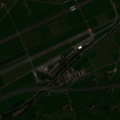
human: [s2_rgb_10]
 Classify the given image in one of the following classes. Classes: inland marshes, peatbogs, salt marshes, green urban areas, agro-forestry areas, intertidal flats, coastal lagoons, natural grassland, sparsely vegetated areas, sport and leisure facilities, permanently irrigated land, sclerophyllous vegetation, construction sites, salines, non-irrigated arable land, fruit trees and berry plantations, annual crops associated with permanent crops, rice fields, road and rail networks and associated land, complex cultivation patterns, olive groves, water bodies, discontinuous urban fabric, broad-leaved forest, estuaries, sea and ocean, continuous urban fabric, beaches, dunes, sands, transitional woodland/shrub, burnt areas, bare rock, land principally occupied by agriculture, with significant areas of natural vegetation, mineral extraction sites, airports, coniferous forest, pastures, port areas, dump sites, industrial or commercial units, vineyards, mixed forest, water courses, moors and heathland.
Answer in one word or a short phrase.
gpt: airports, non-irrigated arable land, complex cultivation patterns